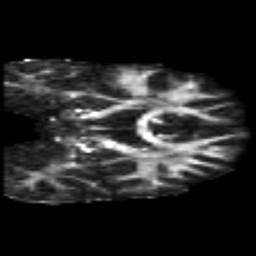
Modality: FA
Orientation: coronal
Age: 41
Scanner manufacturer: philips
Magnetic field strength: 3 T
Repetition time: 8.6 s
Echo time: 0.127 s